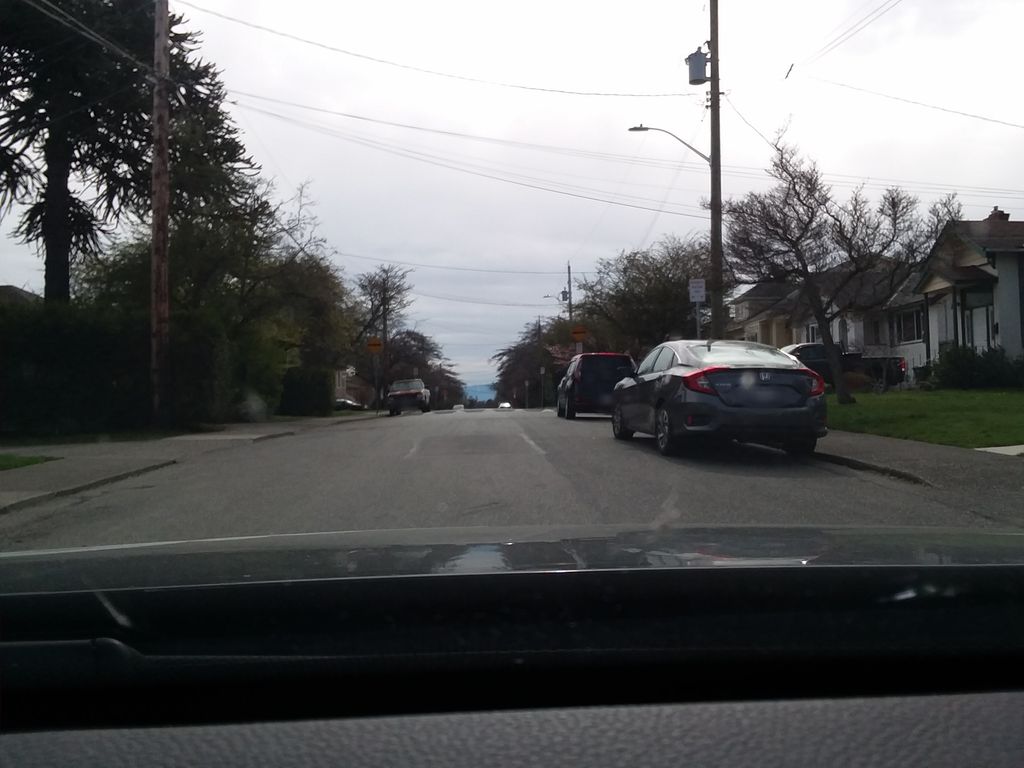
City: victoria